Question: I want a ListView to invert the order of its items, so that the most recent item is at the top.
I tried to achieve this using 'verticalLayoutDirection: ListView.BottomToTop', but it makes the ListView fill up from the bottom (as to be expected, I guess).
I marked the actual bounds of said ListView in red.

How can I invert the ListView's item order and still have it fill from top to bottom? The cleaner, the better.
As requested, a bit more info:
'''
ListView
{
id: theList
anchors
{
left: parent.left
top: theAboveList.bottom
right: parent.right
bottom: parent.bottom
}
model: theModel
delegate: theDelegate {}
verticalLayoutDirection: ListView.BottomToTop
clip: true
}
'''
The reason WHY I need it to be inverted, is so the delegate instances know when they are at the very bottom (I can do a 'index === 0' within the delegate), to set a certain state.
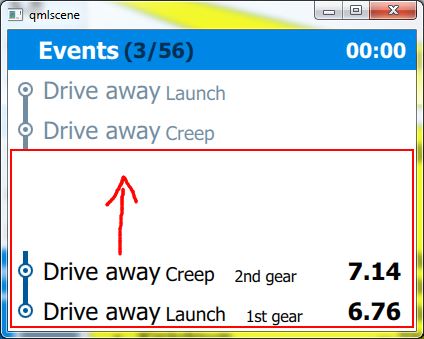
Answer: I've now solved it by setting the ListView's height-property to 'contentHeight'. I originally wanted to avoid this solution due to possible layout issues (binding loops etc.), but it'll have to do for now.